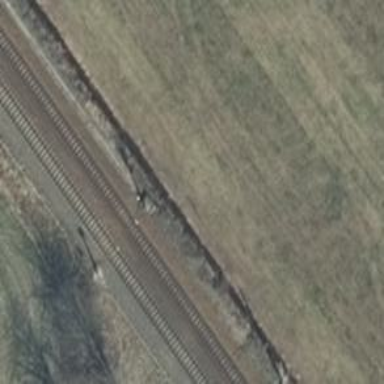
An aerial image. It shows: Railway signal.